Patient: sex F, age 63
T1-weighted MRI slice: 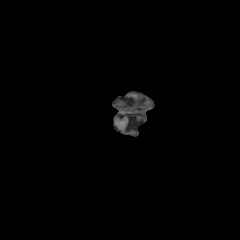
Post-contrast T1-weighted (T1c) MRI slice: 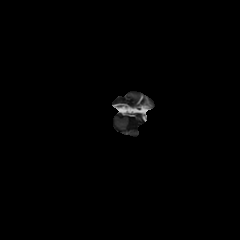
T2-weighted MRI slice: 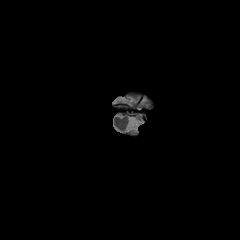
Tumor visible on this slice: no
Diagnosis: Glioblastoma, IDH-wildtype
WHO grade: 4